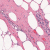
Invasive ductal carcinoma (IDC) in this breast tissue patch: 0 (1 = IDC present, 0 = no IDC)